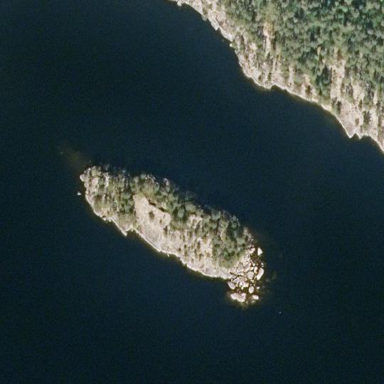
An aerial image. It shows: Islet.